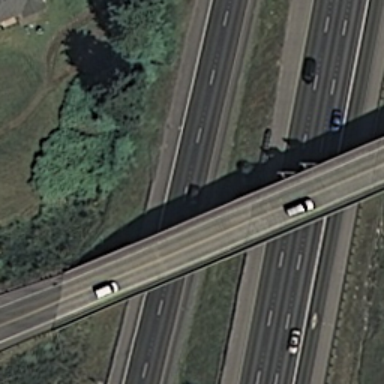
An overpass with a road go across another one diagonally .